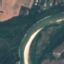
Land use / land cover class: River